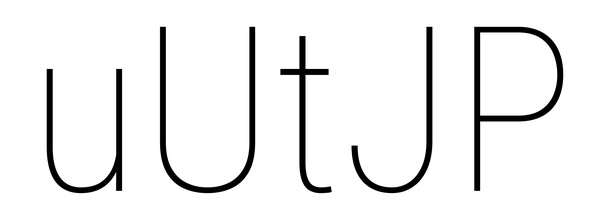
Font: Roboto_Condensed_Thin